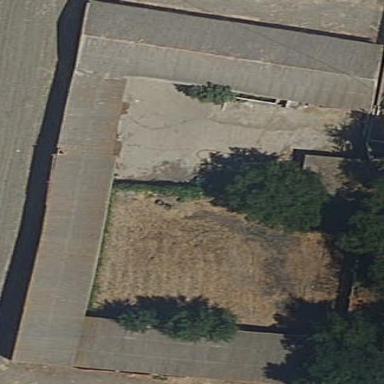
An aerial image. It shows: View of roof of building.